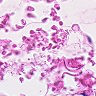
Metastatic tissue present: no